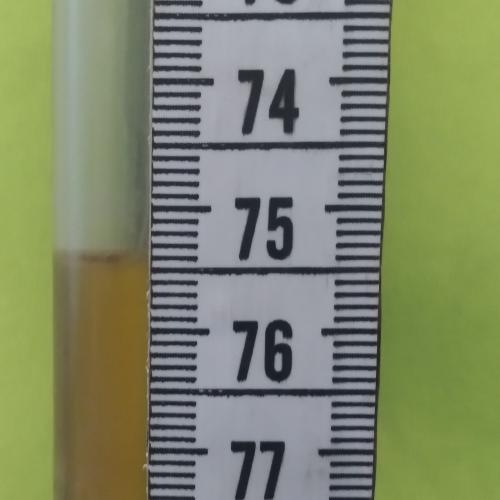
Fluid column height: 75.4 cm